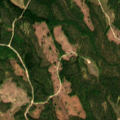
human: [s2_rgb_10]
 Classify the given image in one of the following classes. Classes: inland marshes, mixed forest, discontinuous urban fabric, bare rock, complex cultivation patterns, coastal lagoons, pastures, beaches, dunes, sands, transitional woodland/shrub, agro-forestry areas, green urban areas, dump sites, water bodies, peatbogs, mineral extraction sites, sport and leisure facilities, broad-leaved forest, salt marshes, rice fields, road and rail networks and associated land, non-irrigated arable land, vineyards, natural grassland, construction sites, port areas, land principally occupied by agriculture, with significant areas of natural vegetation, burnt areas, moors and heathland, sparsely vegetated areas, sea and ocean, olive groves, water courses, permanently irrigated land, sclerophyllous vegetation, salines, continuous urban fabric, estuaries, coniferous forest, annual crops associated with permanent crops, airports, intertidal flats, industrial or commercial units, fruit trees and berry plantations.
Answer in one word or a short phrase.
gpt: coniferous forest